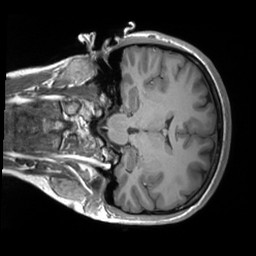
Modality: T1w
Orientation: coronal
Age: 22
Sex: female
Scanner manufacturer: siemens
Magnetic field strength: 3 T
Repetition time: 1.8 s
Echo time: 0.00241 s